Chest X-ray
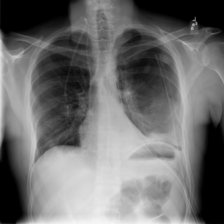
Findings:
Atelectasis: negative
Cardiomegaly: negative
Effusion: negative
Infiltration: negative
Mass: negative
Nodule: negative
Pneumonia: negative
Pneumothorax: positive
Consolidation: negative
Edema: negative
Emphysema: negative
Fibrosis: negative
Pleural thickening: negative
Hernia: negative